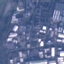
Land use / land cover: Industrial